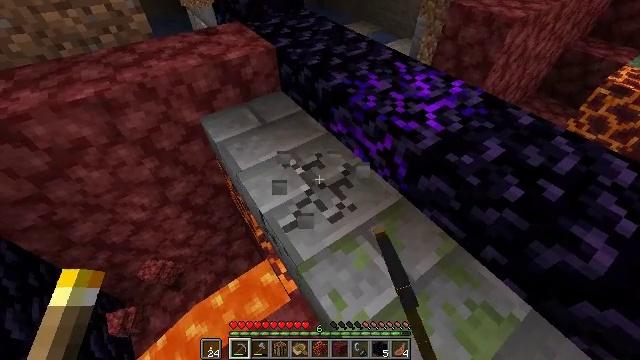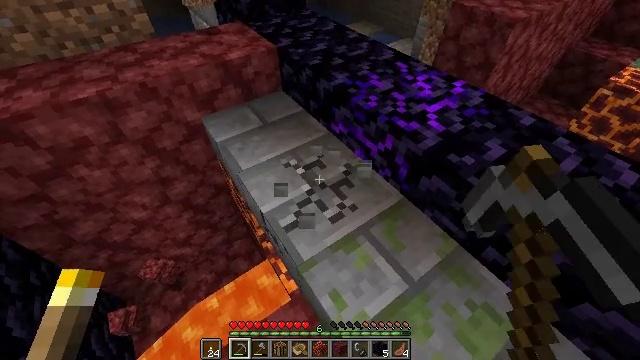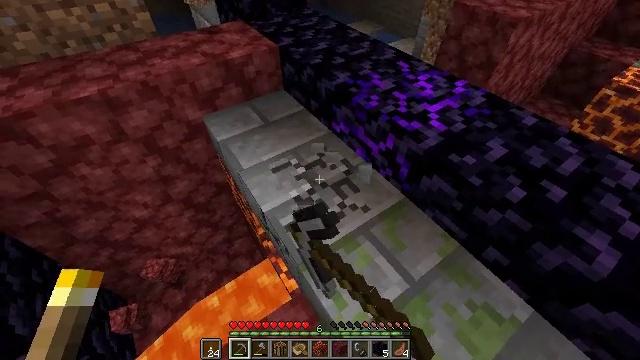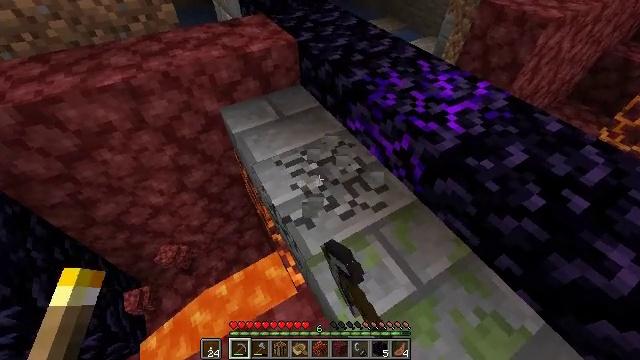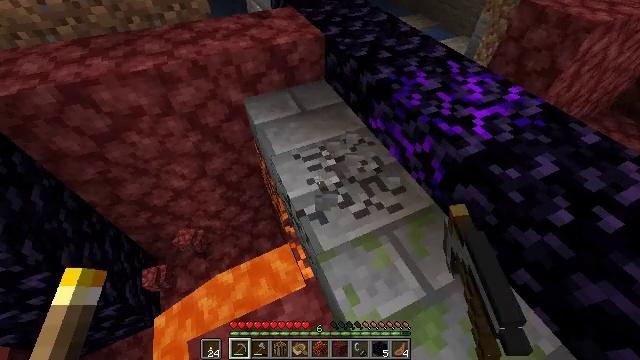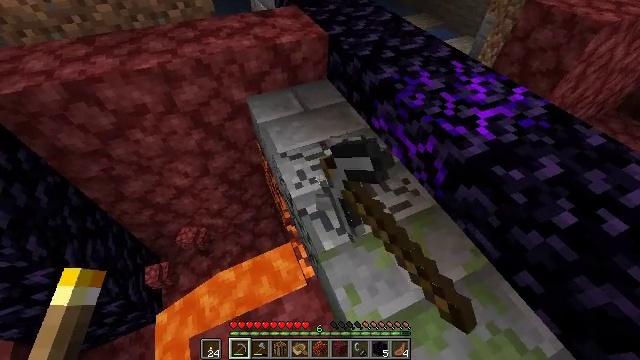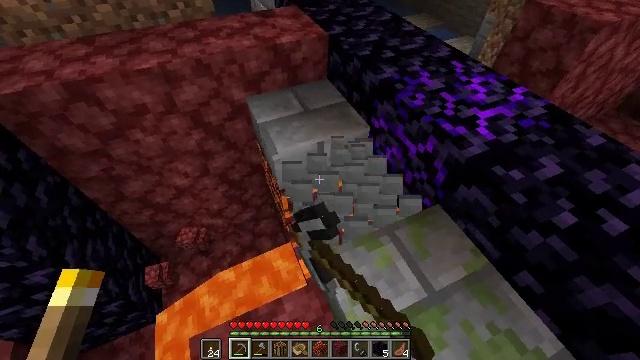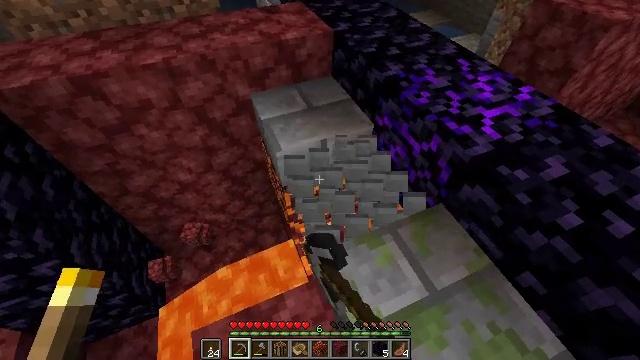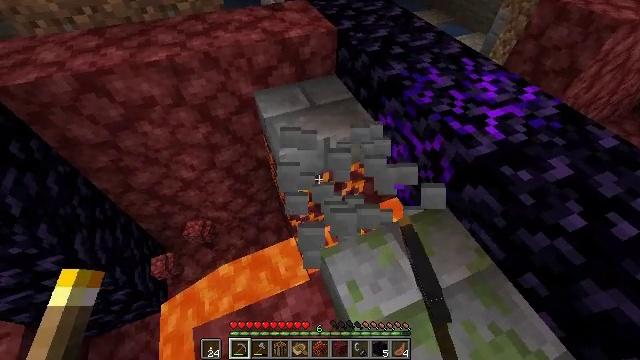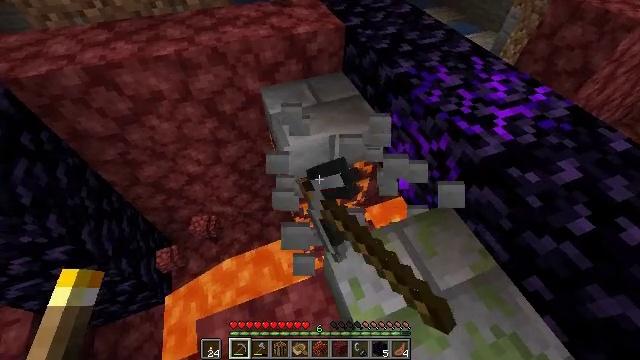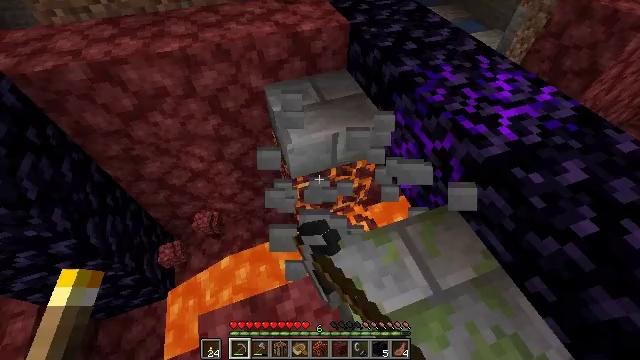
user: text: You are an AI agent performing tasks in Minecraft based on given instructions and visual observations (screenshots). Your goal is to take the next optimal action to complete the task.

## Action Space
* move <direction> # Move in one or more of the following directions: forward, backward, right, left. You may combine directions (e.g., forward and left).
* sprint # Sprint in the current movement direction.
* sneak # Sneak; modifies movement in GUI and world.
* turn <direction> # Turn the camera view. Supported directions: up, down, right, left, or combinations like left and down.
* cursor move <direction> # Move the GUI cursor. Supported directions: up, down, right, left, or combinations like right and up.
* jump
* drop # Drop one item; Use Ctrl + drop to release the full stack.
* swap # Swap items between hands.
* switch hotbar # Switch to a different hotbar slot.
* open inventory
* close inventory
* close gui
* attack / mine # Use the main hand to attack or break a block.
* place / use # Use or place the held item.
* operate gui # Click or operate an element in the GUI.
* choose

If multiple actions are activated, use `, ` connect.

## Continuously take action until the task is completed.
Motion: motion action
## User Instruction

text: Gather the stone brick slab for your inventory.
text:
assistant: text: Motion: attack / mine
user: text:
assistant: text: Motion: attack / mine
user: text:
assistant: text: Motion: turn left, attack / mine
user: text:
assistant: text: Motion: turn left, attack / mine
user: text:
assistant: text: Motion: attack / mine
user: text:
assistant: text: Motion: attack / mine
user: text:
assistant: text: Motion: turn left, attack / mine
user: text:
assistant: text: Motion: attack / mine
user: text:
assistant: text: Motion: turn left, attack / mine
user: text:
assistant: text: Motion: attack / mine
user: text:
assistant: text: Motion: attack / mine